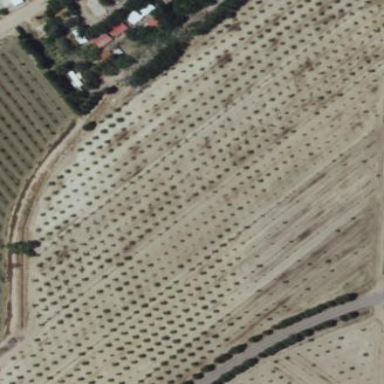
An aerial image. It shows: Orchard.